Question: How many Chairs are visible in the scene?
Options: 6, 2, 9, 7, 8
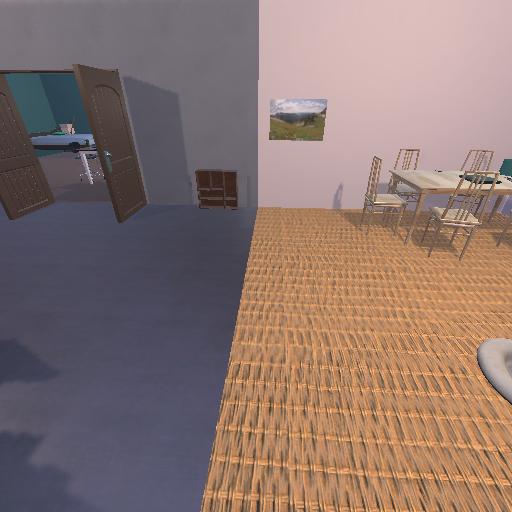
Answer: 6